Question: this is the JSON I have
'''
{
"productNum":6,
"01":
{"US_7":"pna886377847444","US_7_5":"pna886377847529","US_8":"pna886377847604","US_8_5":"pna886377847666","US_9":"pna886377847741","US_9_5":"pna886377847826","US_10":"pna886377847895","US_10_5":"pna886377847987","US_11":"pna886377848069","US_11_5":"pna886377848144","US_12":"pna886377848229","US_13":"pna886377848328","US_14":"pna886377848427"},
"02":
{"US_7":"pna886377849103","US_7_5":"pna886377849202","US_8":"pna886377849295","US_8_5":"pna886377849394","US_9":"pna886377849493","US_9_5":"pna886377849592","US_10":"pna886377849660","US_10_5":"pna886377849745","US_11":"pna886377849820","US_11_5":"pna886377849905","US_12":"pna886377849981","US_13":"pna886377850086","US_14":"pna886377850185"}
}
'''
A better view of the data:

What class should I describe to parse it ?
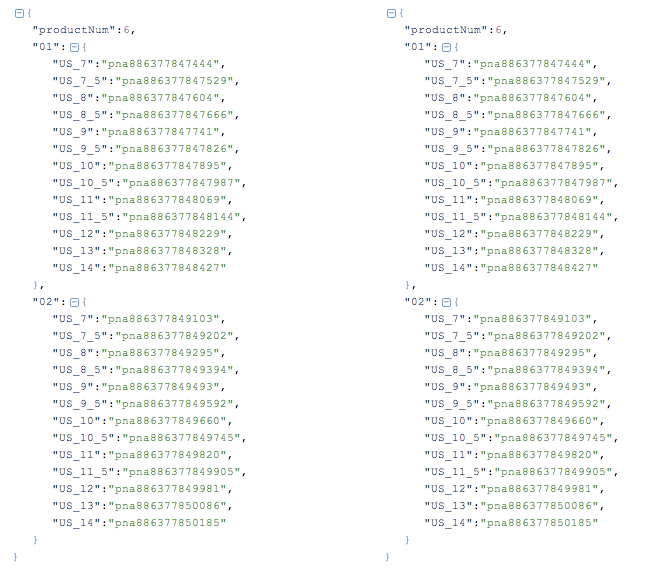
Answer: Looks like you can't turn this into a class because '02' is not a valid property name.
You can try using 'JObject' that comes with <URL>. It acts much like a 'Dictionary':
Here's a sample:
'''
[Test]
public void Parse()
{
const string src = @"{
""productNum"":6,
""01"":
{""US_7"":""pna886377847444"",""US_7_5"":""pna886377847529"",""US_8"":""pna886377847604"",""US_8_5"":""pna886377847666"",""US_9"":""pna886377847741"",""US_9_5"":""p na886377847826"",""US_10"":""pna886377847895"",""US_10_5"":""pna886377847987"",""US_11"":""pna886377848069"",""US_11_5"":""pna886377848144"",""US_12"":""pna88637784 8229"",""US_13"":""pna886377848328"",""US_14"":""pna886377848427""},
""02"":
{""US_7"":""pna886377849103"",""US_7_5"":""pna886377849202"",""US_8"":""pna886377849295"",""US_8_5"":""pna886377849394"",""US_9"":""pna886377849493"",""US_9_5"":""p na886377849592"",""US_10"":""pna886377849660"",""US_10_5"":""pna886377849745"",""US_11"":""pna886377849820"",""US_11_5"":""pna886377849905"",""US_12"":""pna88637784 9981"",""US_13"":""pna886377850086"",""US_14"":""pna886377850185""}
}";
// filtering out the "productNum:6"
var dest =
JsonConvert.DeserializeObject<IDictionary<string, object>>(src)
.Where(x => x.Value.GetType() == typeof (JObject));
foreach (var item in dest)
{
var obj = (JObject) item.Value;
Console.WriteLine(item.Key);
foreach (var d in obj)
{
Console.WriteLine("{0}: {1}", d.Key, d.Value);
}
}
}
'''